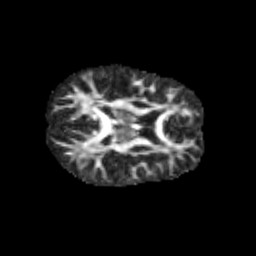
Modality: FA
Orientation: axial
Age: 9
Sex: female
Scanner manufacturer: siemens
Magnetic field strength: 3 T
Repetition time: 3.8 s
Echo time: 0.07 s